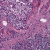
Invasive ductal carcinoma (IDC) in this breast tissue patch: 0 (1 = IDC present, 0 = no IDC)